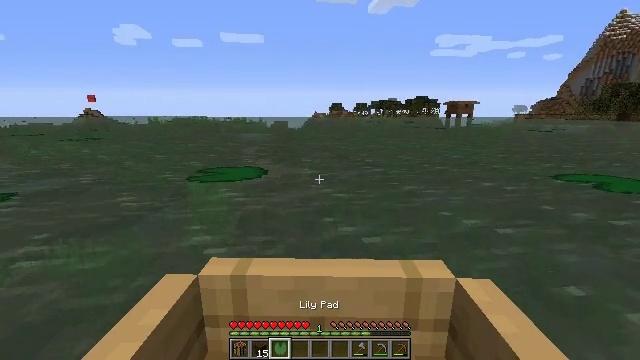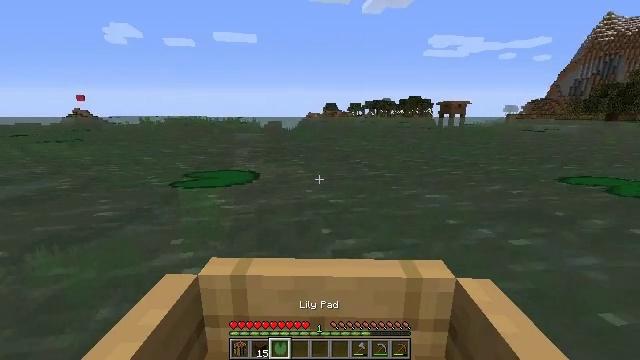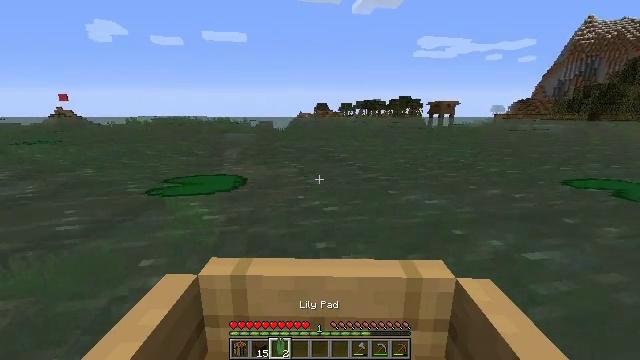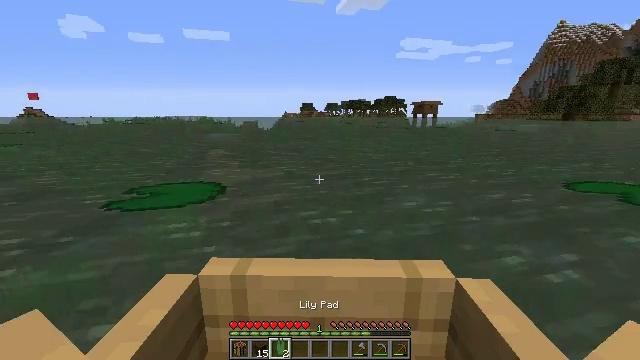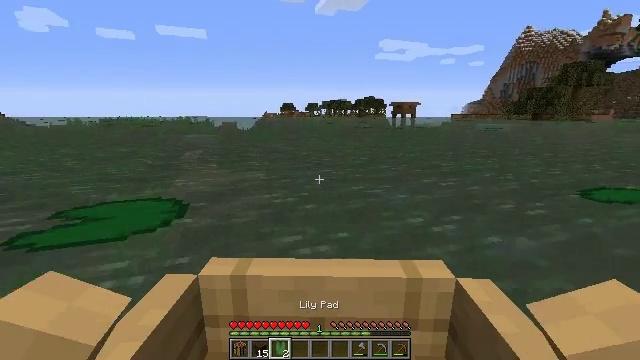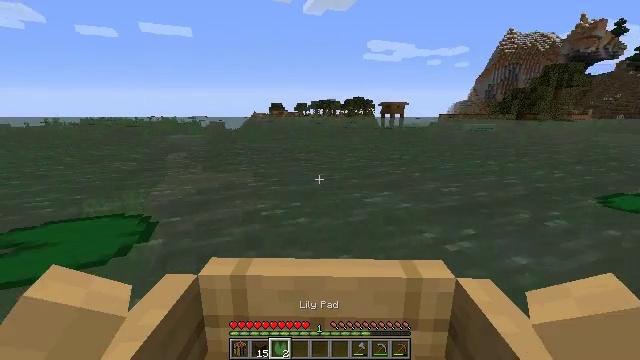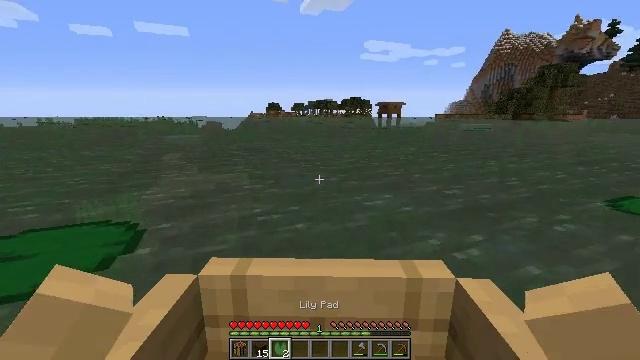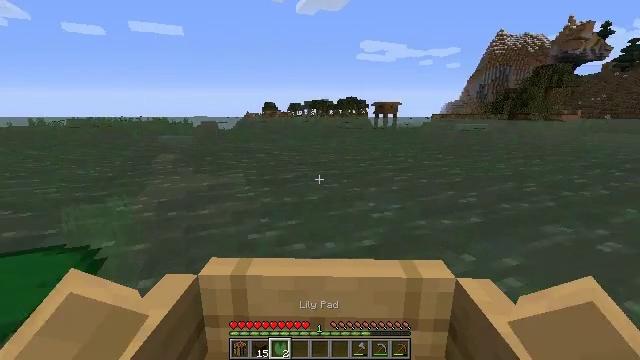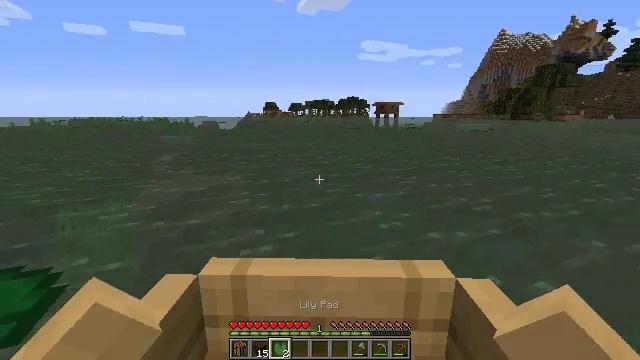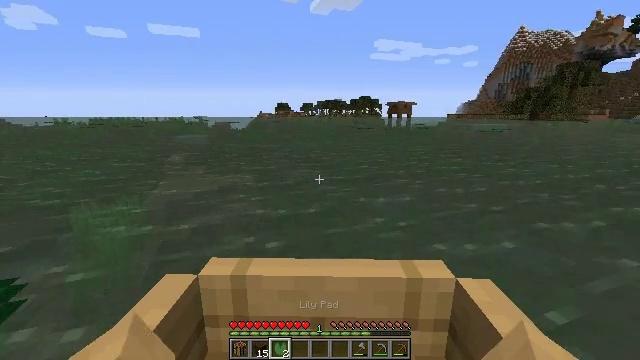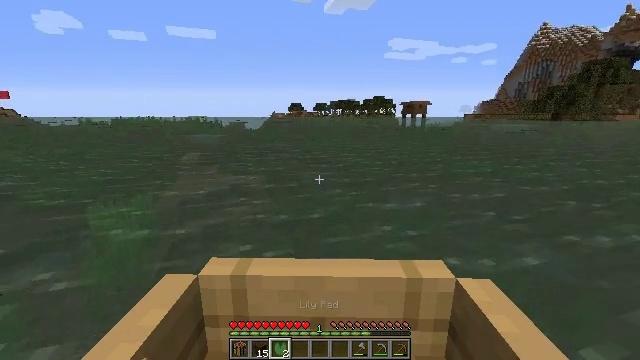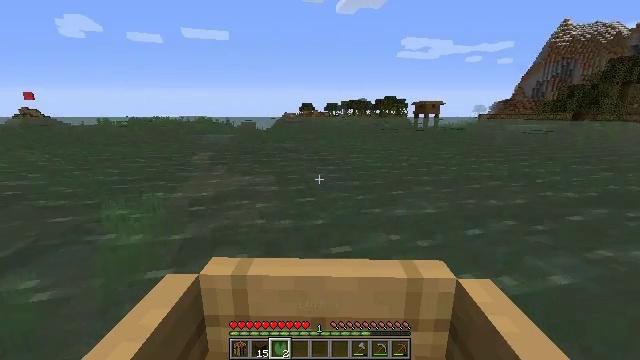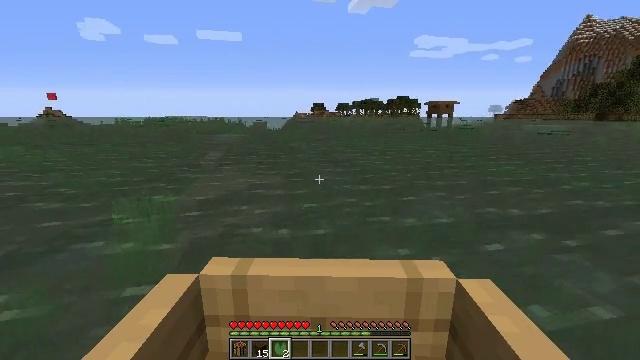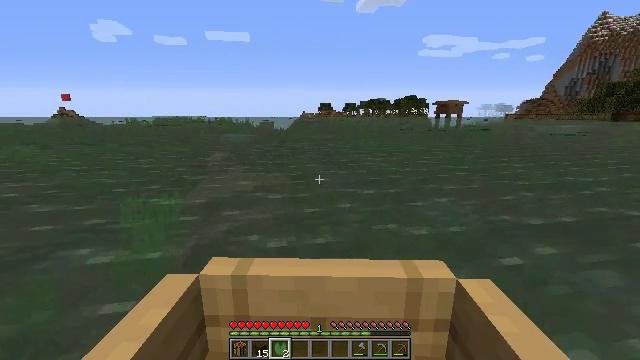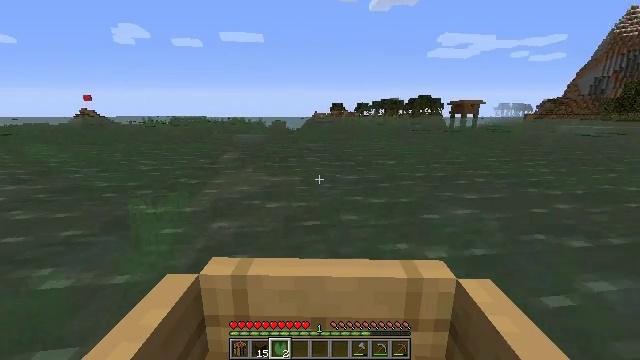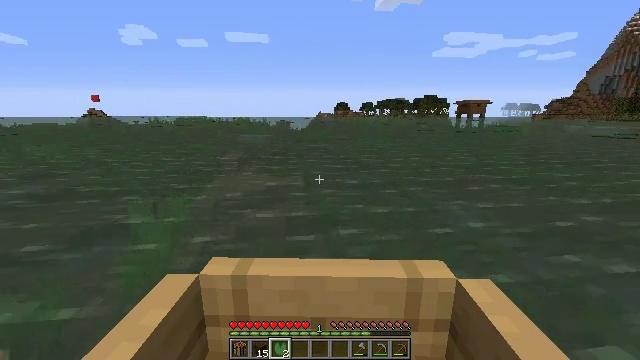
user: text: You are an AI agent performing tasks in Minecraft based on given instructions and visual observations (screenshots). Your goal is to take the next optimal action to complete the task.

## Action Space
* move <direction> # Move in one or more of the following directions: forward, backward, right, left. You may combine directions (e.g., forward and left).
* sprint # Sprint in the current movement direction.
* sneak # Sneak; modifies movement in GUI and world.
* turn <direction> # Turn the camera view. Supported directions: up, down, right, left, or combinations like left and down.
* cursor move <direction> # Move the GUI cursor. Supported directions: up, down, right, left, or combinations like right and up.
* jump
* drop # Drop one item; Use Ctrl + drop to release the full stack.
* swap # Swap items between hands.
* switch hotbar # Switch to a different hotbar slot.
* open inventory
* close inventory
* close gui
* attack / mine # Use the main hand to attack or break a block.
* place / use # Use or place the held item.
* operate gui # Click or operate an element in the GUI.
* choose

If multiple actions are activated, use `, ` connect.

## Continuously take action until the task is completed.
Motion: motion action
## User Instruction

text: Remove a lily pad from the inventory.
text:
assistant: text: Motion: move forward and move right
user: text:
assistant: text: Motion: move forward
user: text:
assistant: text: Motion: move forward
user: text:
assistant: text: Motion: move forward
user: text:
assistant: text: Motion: move forward and move left
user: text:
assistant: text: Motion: move forward and move left
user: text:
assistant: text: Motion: move forward and move left
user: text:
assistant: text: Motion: move forward and move left
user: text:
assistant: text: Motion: move forward and move left
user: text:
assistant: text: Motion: move forward
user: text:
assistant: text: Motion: move forward
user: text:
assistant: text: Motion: move forward
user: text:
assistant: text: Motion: move forward
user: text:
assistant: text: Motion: move forward and move right
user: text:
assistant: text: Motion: move forward and move right
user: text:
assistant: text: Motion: move forward and move right
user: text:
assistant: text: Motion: move forward and move right
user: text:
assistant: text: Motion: move forward and move right
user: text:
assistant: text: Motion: move forward
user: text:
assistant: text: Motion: move forward
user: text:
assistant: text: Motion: move forward
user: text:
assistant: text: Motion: move forward
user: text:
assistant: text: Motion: move forward
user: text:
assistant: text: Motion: move forward
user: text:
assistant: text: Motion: move forward
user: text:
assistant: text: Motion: move forward
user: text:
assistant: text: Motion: move forward
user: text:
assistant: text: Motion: move forward
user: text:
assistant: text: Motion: move forward
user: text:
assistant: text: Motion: move forward